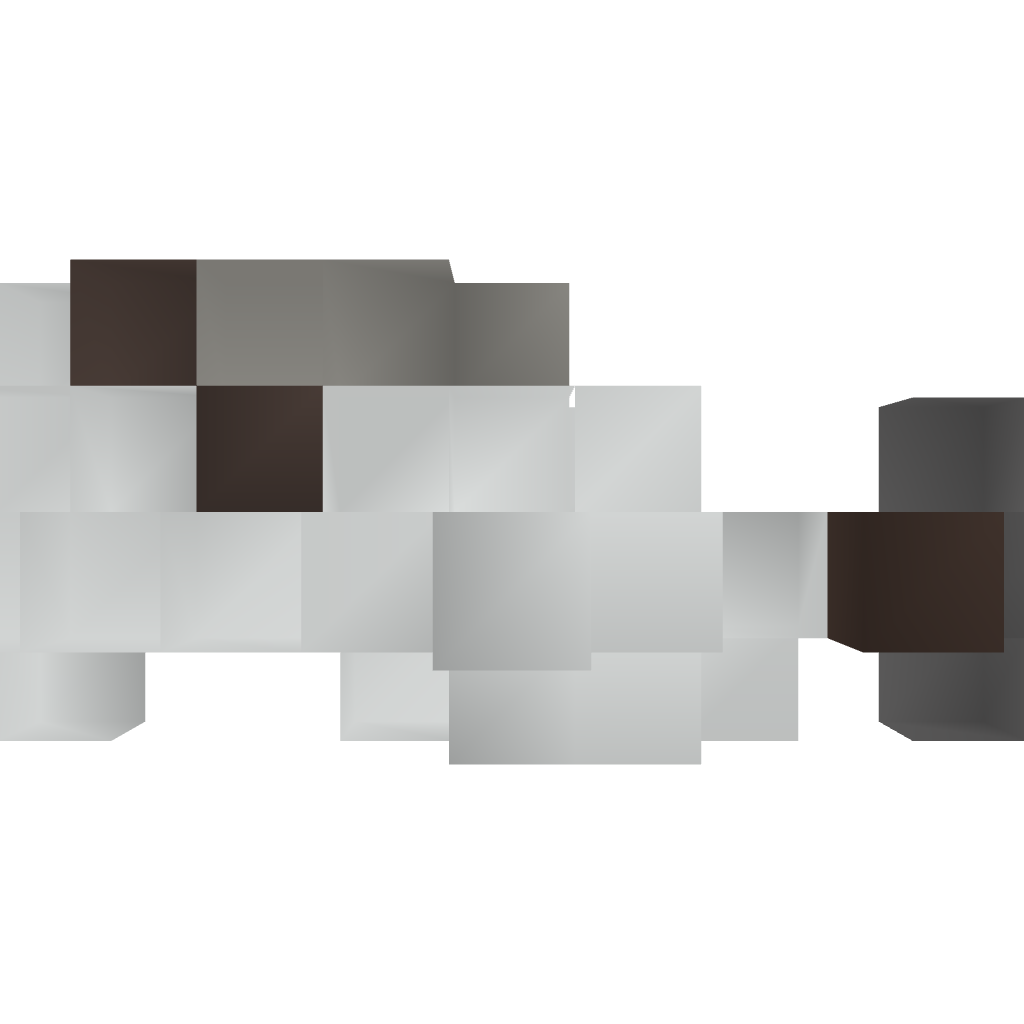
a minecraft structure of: Fighter Kn 141 I